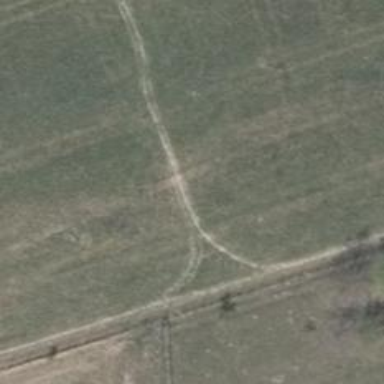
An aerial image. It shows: Path on the ground.